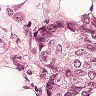
Metastatic tissue present: yes